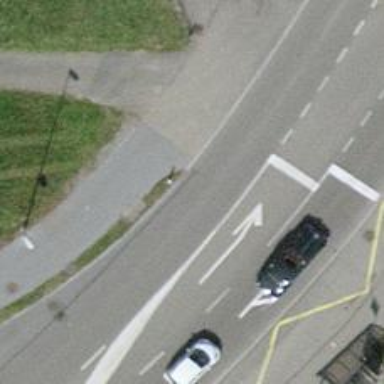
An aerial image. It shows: Public transport stop position.